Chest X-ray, PA view. Patient: 38 years old, sex M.
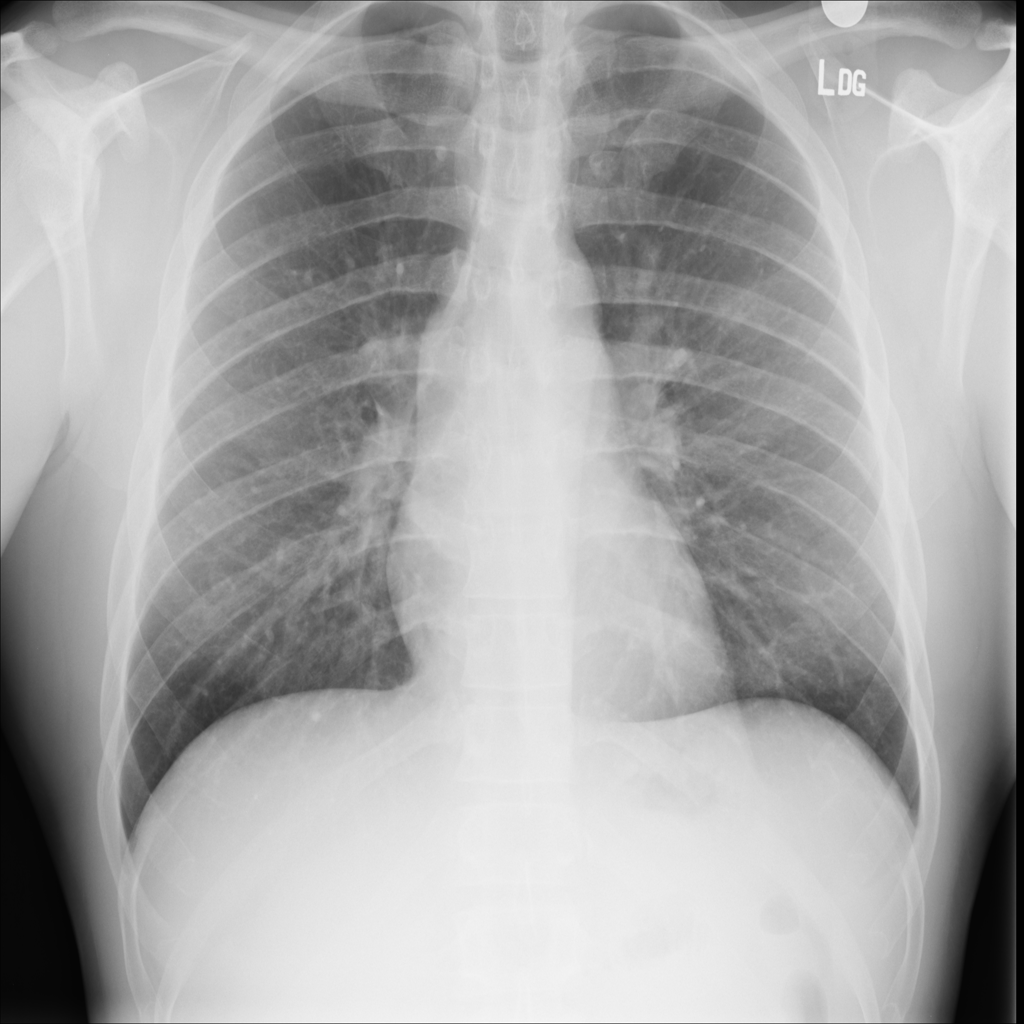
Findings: No Finding